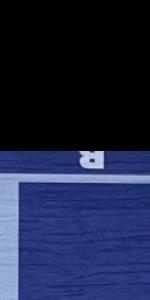
Label: Empty